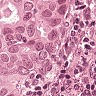
Metastatic tissue present: yes